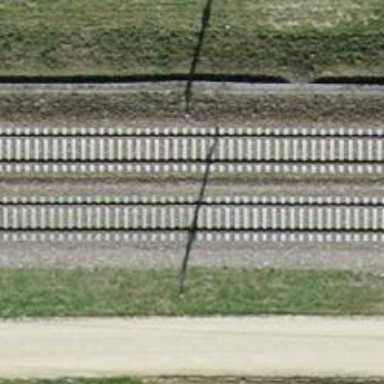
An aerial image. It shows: Milestone along the railway track with catenary mast.